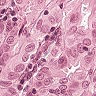
Metastatic tissue present: yes